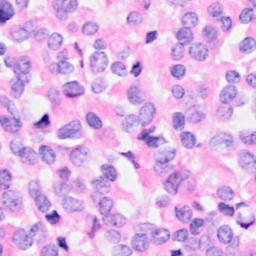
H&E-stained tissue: Breast